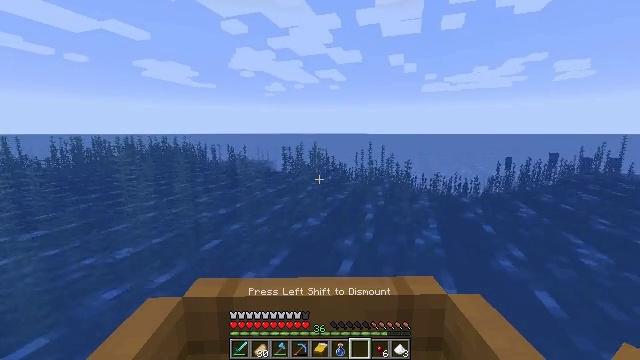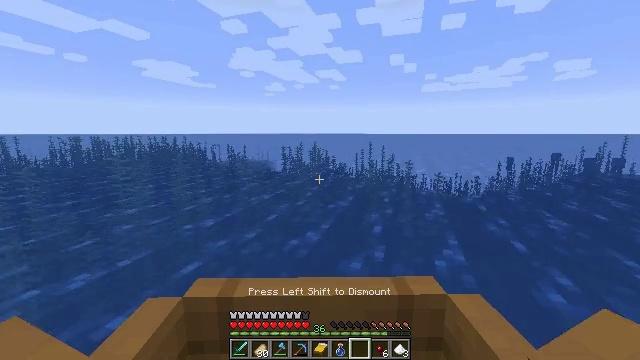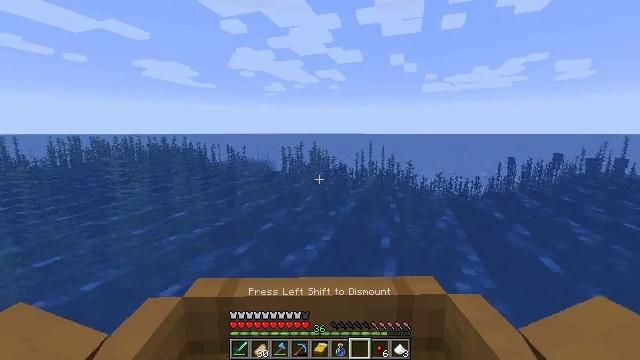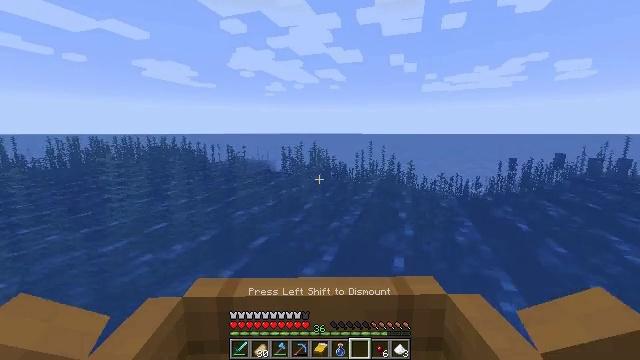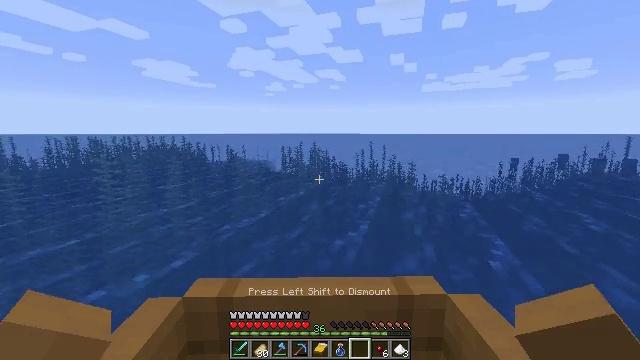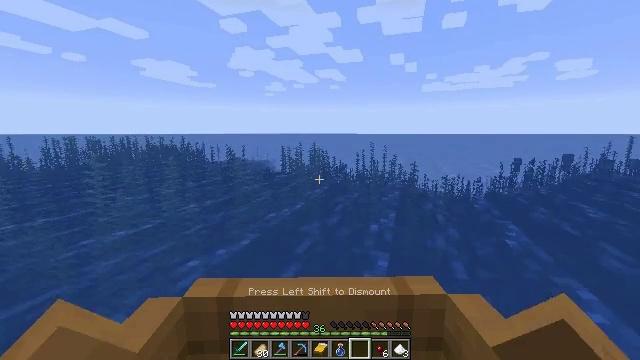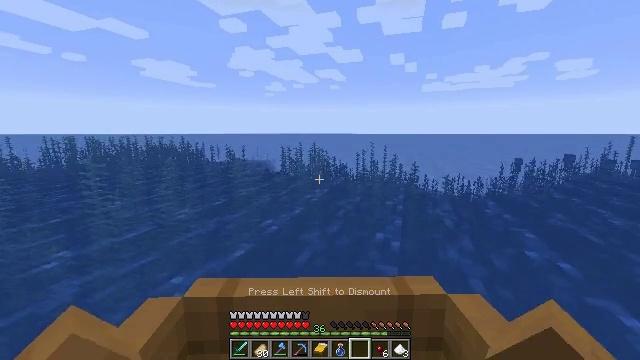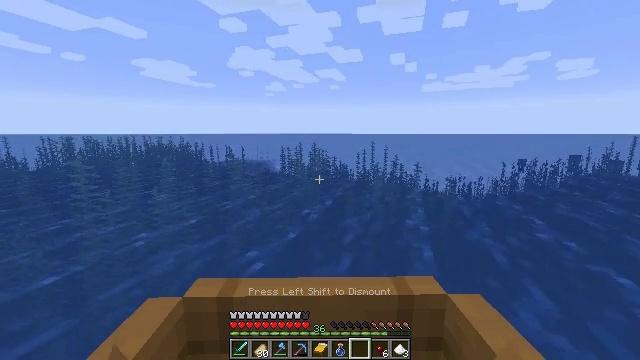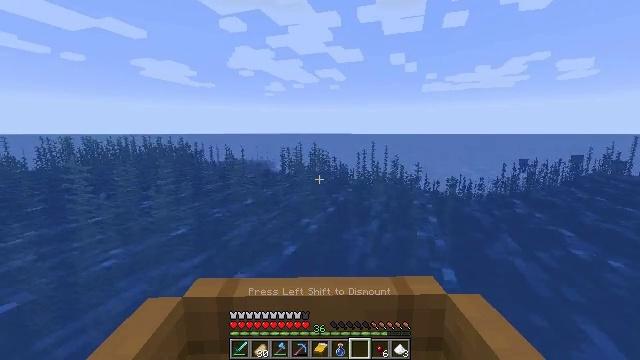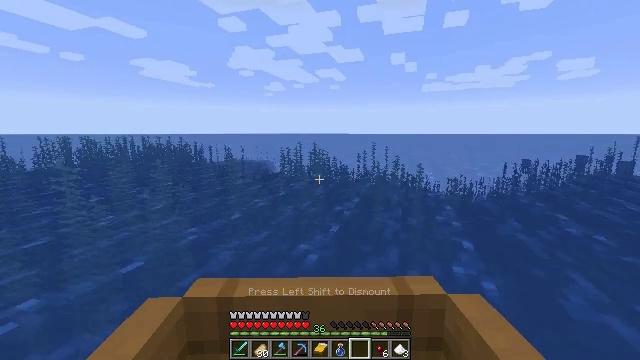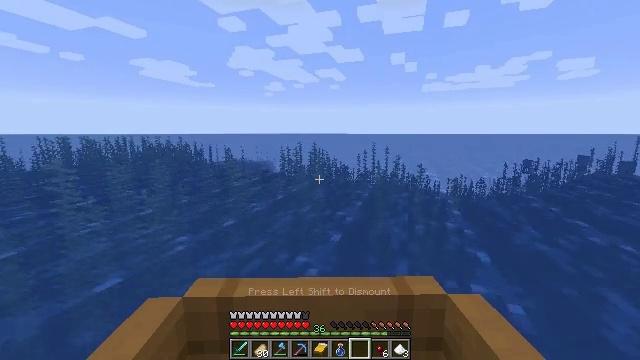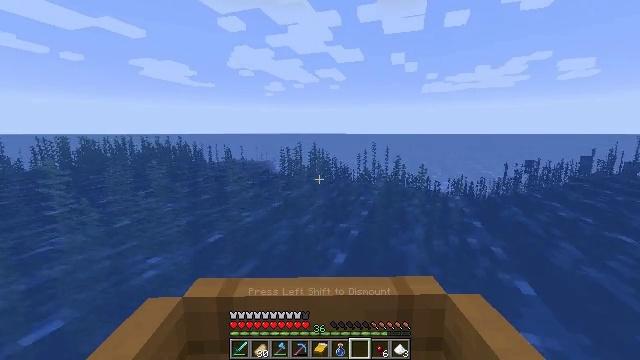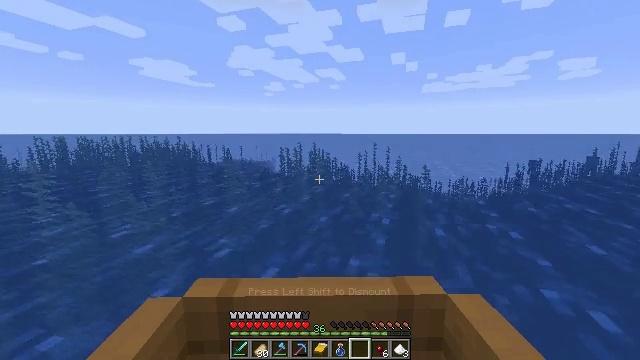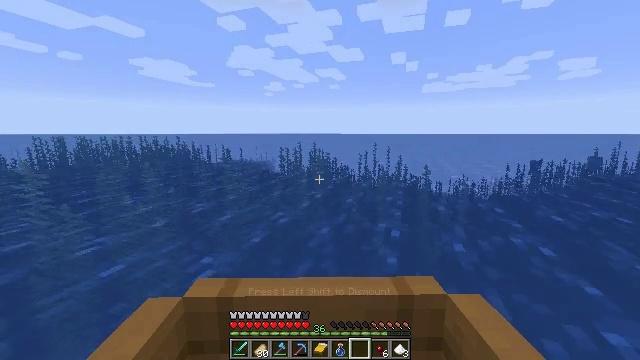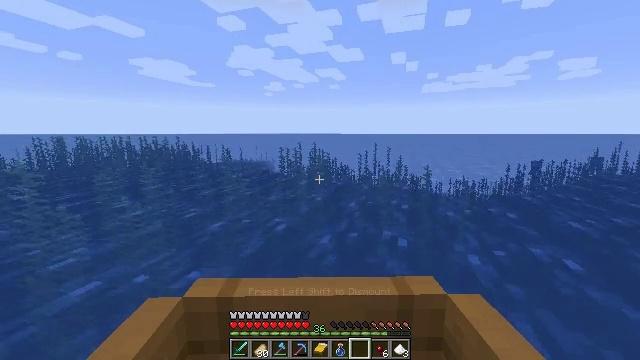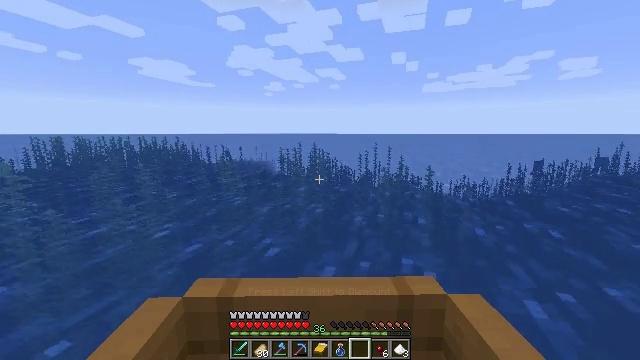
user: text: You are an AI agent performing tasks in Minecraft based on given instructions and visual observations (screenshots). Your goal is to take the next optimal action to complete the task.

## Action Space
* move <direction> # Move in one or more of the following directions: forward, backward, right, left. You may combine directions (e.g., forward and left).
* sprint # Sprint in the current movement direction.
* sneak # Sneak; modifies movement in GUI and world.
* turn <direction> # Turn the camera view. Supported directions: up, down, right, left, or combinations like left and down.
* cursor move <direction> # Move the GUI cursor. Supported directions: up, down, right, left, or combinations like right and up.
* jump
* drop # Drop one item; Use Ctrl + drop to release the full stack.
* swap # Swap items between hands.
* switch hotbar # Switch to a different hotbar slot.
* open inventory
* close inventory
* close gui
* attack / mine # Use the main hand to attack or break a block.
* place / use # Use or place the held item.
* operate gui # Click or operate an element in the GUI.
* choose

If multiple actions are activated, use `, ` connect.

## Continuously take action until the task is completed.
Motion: motion action
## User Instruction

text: Dig out the mushroom stem.
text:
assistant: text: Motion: move forward
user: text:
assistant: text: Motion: move forward
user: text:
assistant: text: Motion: move forward
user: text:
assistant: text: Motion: move forward
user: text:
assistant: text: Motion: move forward
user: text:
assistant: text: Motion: move forward
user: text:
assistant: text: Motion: move forward
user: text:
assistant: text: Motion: move forward
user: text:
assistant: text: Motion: move forward
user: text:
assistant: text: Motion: move forward
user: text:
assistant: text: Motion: move forward
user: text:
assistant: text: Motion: move forward
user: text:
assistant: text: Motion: move forward
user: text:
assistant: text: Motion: move forward
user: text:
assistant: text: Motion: move forward
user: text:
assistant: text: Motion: move forward
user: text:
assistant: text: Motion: move forward
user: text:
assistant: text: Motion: move forward
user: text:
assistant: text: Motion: move forward
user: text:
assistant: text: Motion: move forward
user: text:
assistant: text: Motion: move forward
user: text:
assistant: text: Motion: move forward
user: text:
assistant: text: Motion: move forward
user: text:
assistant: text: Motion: move forward
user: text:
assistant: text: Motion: move forward
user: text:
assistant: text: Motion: move forward
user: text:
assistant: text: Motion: move forward
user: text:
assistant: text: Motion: move forward
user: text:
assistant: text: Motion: move forward
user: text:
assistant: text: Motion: move forward